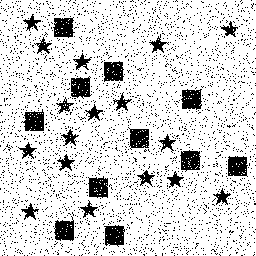
Squares: 11
Triangles: 0
Stars: 17
Total shapes: 28